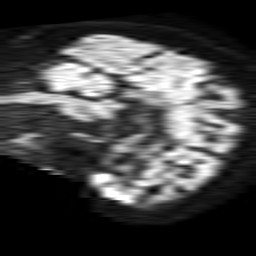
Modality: TRACE
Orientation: sagittal
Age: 55
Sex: male
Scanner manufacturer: philips
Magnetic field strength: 1.5 T
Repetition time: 4.6 s
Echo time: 0.08631 s